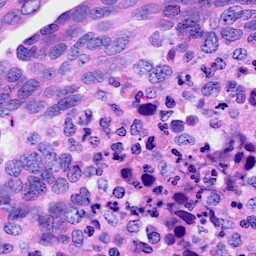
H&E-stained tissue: Ovarian